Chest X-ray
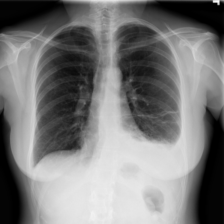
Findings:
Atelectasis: negative
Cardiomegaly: negative
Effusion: positive
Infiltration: negative
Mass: negative
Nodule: negative
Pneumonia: negative
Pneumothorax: negative
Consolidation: negative
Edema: negative
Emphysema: negative
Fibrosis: negative
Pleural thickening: negative
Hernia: negative